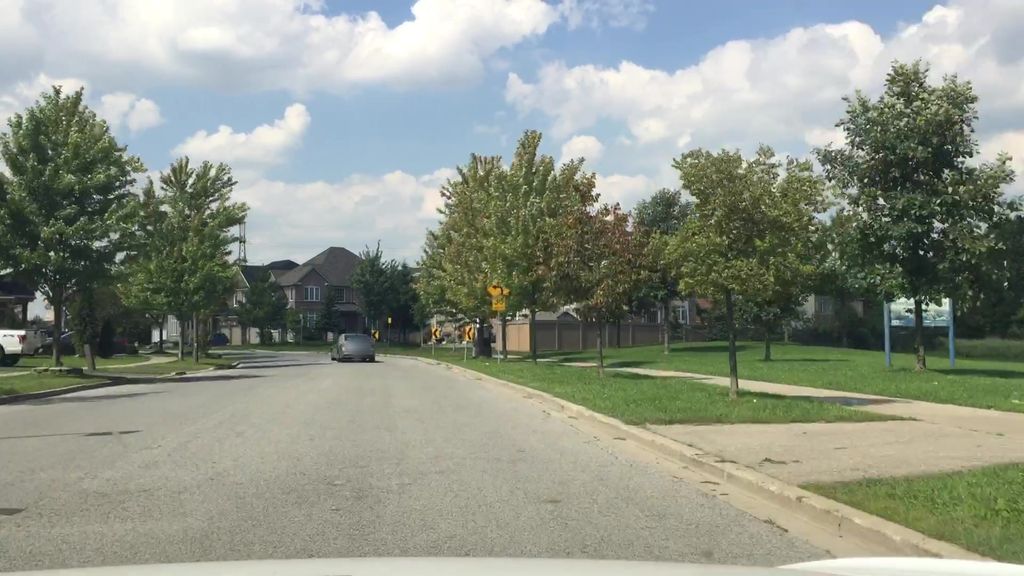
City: toronto